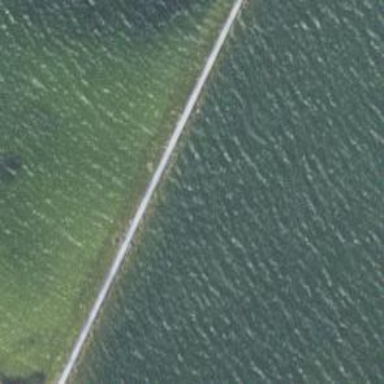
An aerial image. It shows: Breakwater structure.